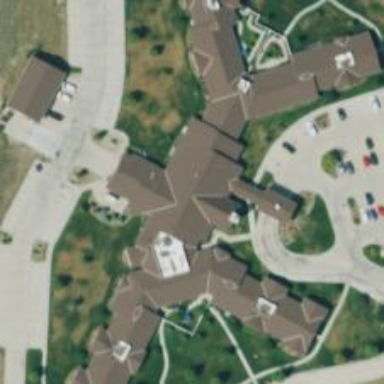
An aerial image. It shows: Nursing home.